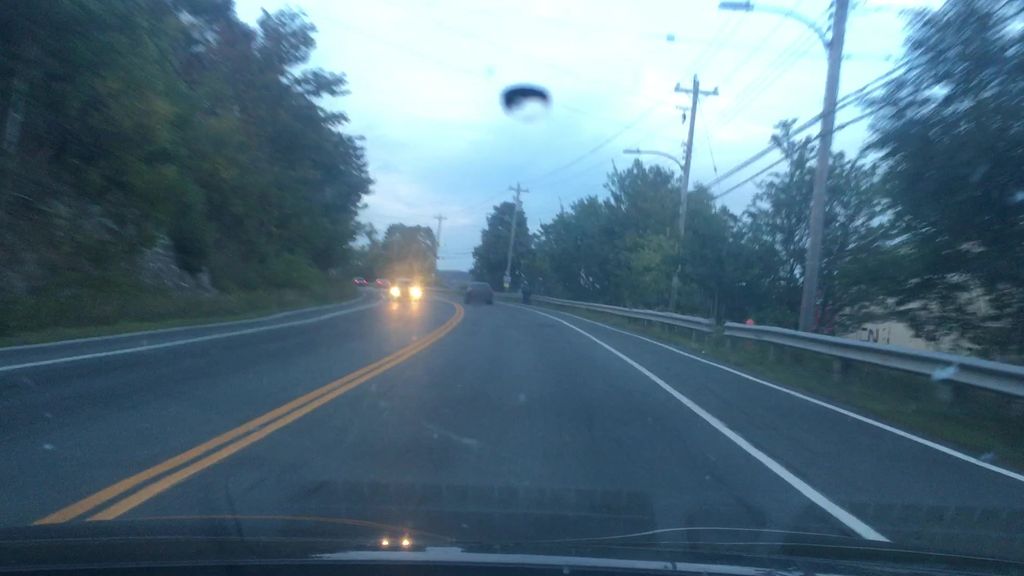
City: halifax